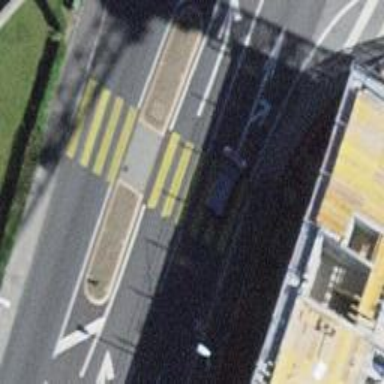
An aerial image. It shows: Marked zebra crossing with pedestrian island.